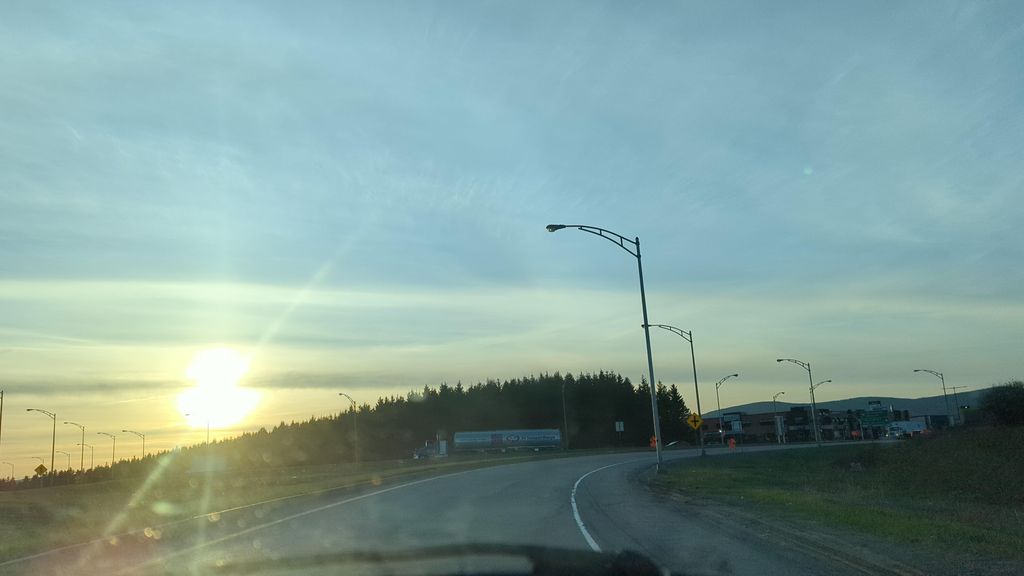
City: quebec_city